Field crop: tomato
Growth stage: 1
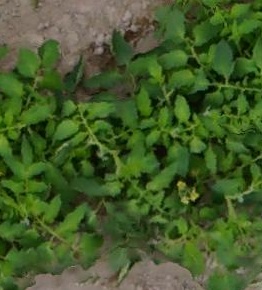
Species: tomato